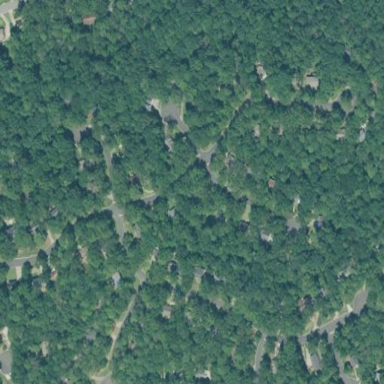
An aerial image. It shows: Serene woodland landscape.